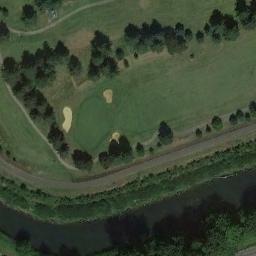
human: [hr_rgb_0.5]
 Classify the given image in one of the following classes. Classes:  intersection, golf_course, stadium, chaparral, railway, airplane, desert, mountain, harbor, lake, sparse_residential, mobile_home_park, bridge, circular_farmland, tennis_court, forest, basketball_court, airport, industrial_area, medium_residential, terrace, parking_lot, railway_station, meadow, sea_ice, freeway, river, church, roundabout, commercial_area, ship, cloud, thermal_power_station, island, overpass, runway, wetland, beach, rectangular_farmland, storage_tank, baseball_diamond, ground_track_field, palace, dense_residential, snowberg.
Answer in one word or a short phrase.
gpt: golf_course